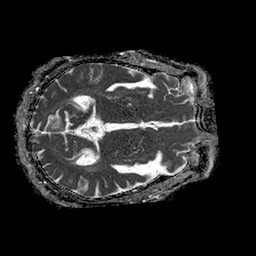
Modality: ADC
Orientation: axial
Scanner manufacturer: philips
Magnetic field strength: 1.5 T
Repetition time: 4.6 s
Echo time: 0.08631 s